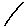
Label: line